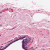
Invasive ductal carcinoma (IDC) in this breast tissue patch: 0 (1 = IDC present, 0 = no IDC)